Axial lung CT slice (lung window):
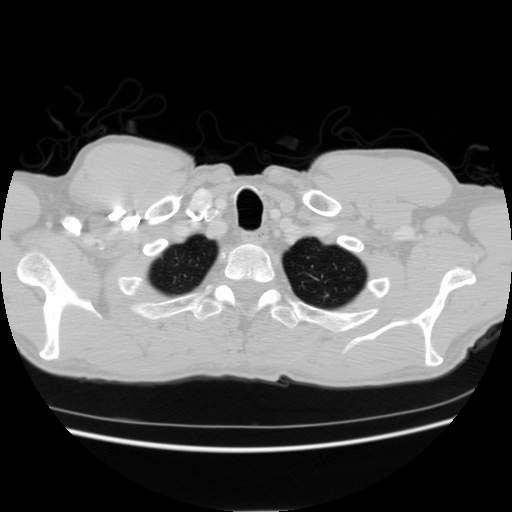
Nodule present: no